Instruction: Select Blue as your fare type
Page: flights
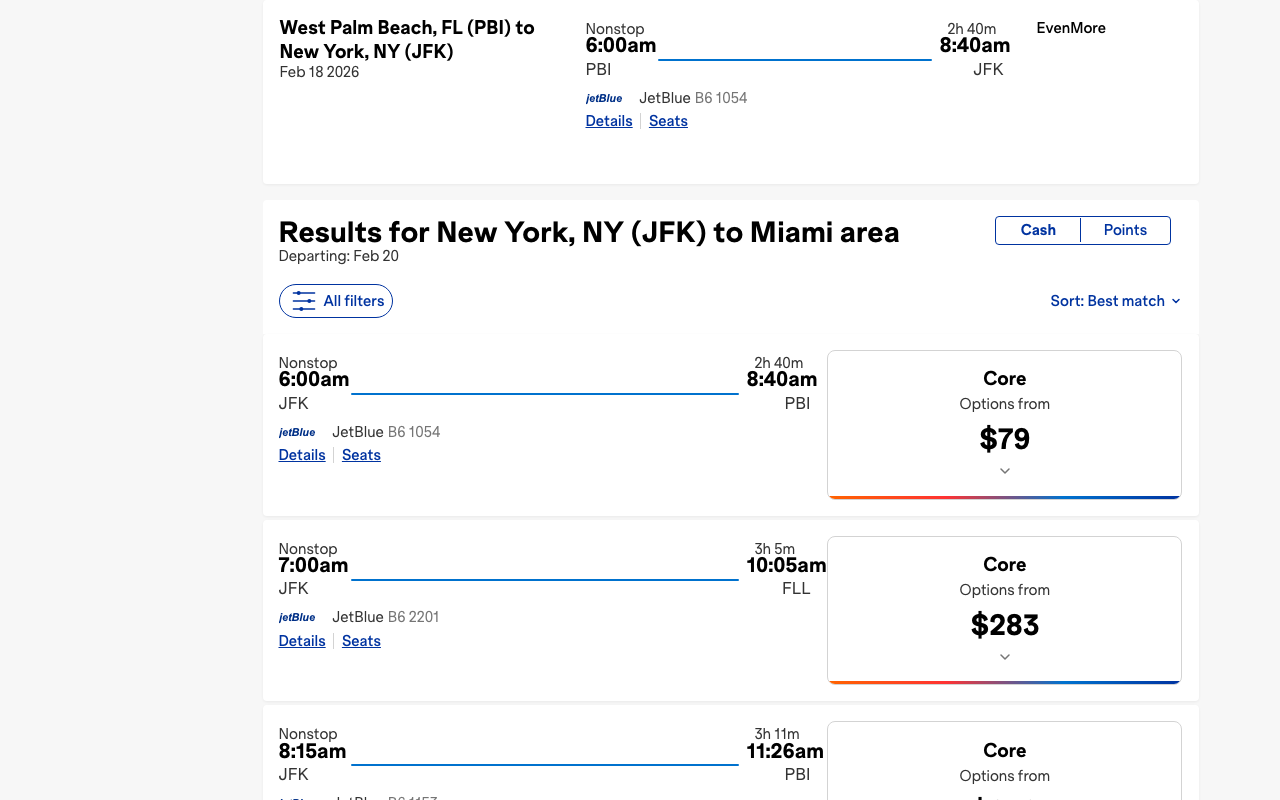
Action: click